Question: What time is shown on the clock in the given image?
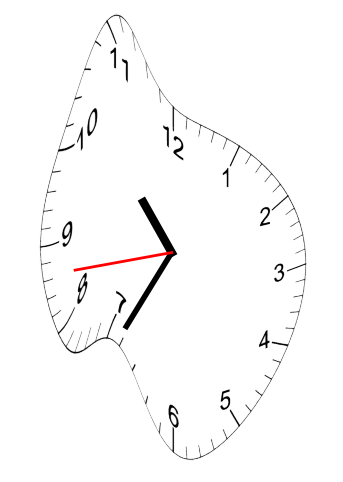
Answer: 10:34:43